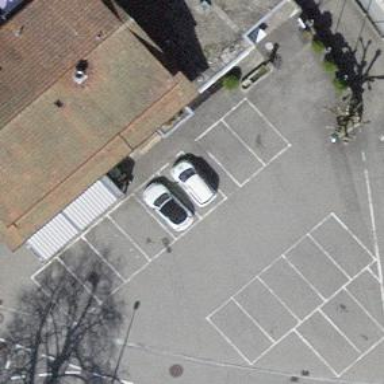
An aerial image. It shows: Paved parking area.